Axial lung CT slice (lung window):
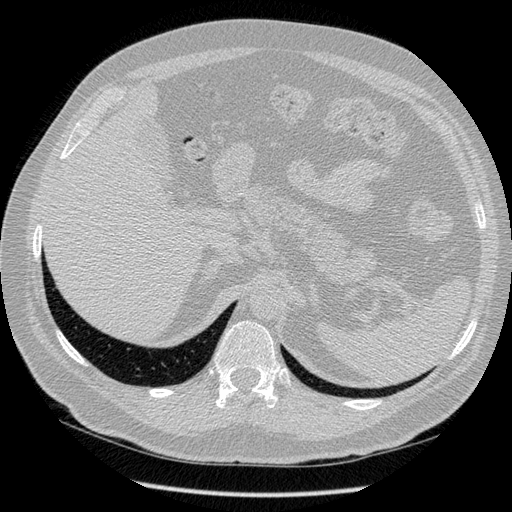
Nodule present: no